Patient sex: M
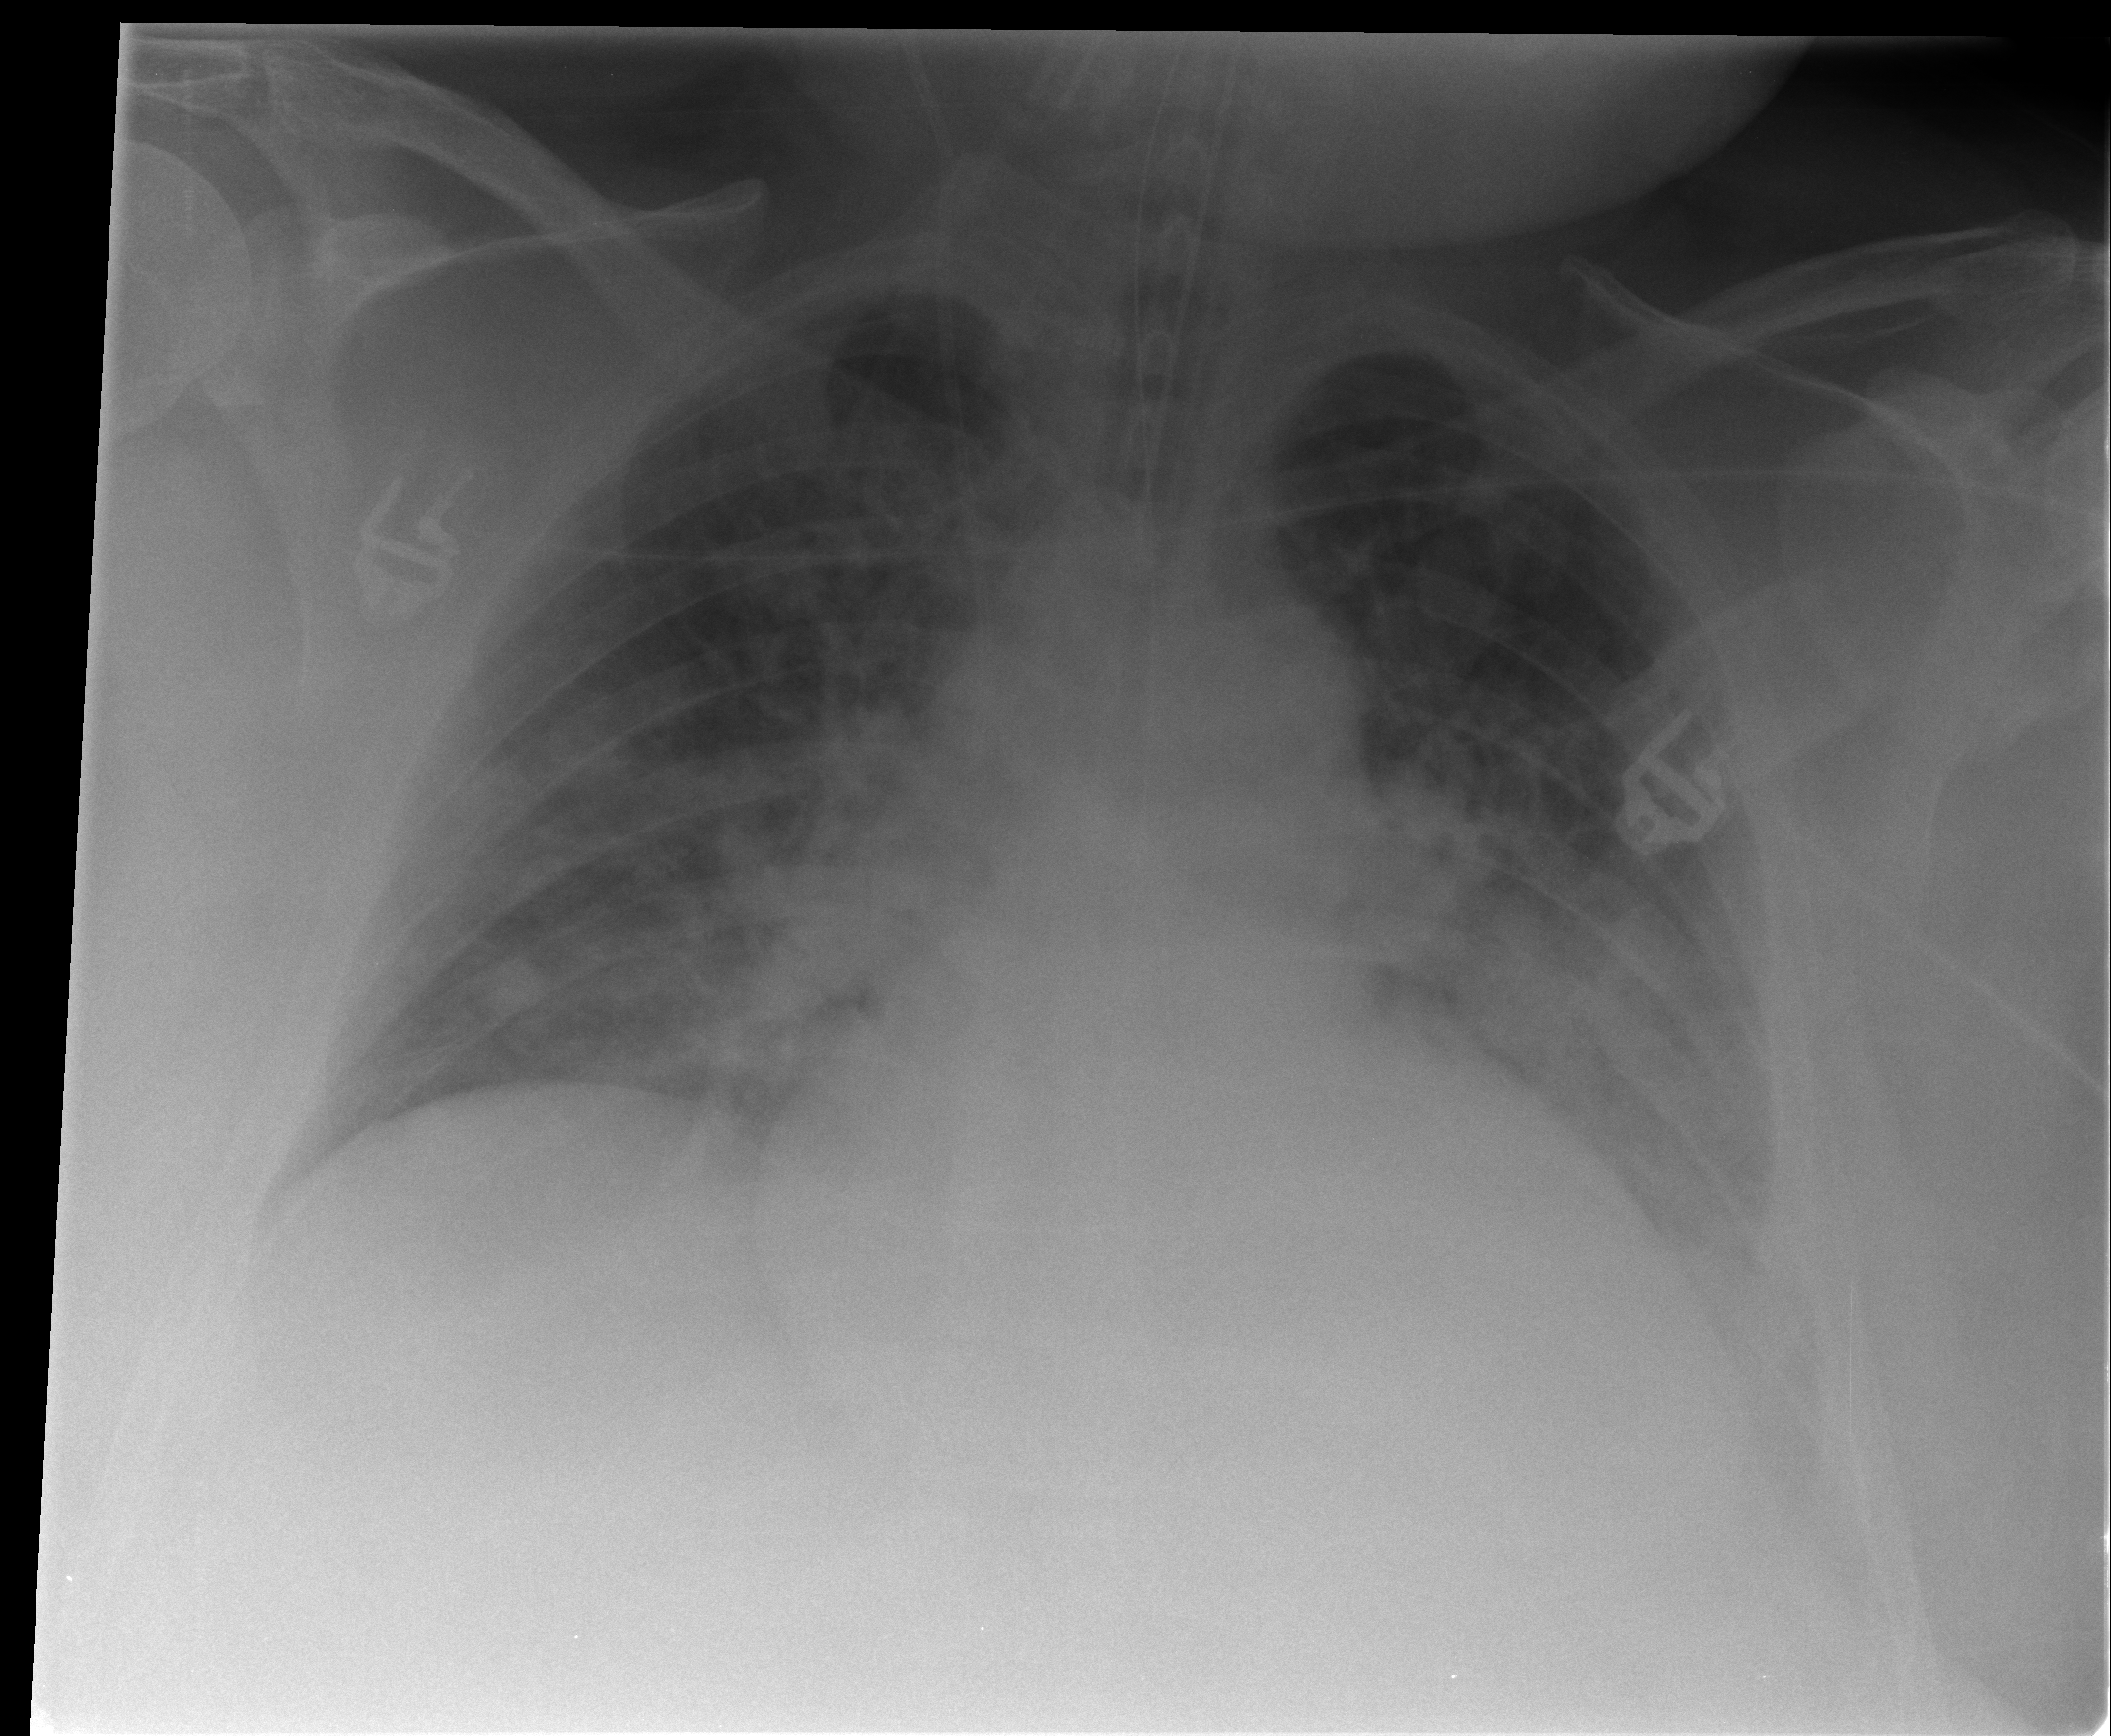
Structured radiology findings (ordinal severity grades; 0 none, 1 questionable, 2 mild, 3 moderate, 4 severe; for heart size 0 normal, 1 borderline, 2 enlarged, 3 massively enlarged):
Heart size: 3
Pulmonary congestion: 3
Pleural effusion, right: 0
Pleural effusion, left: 2
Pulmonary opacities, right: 3
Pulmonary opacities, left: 4
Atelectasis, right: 3
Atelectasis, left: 3